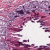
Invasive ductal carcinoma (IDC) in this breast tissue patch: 0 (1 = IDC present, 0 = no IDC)